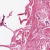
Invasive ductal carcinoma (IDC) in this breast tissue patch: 0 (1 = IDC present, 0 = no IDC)